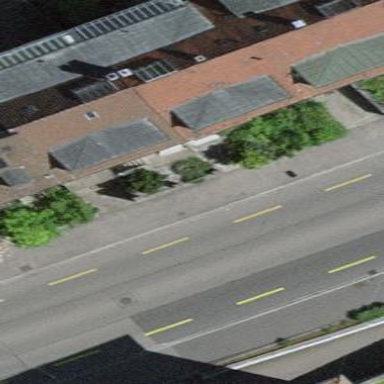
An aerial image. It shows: Terrace building.